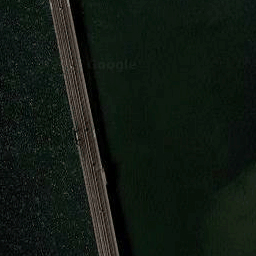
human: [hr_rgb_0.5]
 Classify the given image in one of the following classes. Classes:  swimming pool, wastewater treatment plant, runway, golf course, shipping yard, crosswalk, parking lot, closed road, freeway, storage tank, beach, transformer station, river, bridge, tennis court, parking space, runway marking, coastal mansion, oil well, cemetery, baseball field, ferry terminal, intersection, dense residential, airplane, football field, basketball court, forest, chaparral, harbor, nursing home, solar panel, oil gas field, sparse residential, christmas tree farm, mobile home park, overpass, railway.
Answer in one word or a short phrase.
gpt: bridge